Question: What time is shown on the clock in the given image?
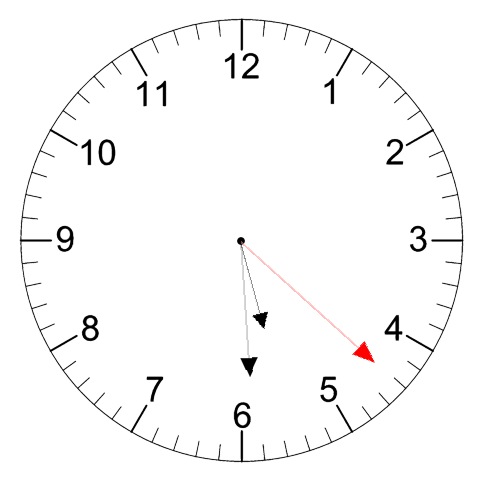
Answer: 05:29:22